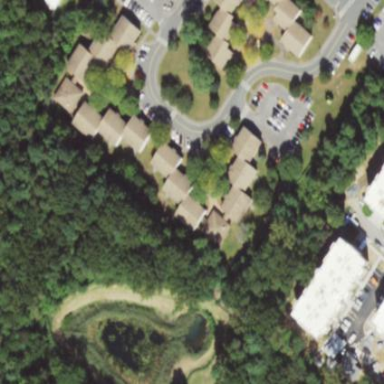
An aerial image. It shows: Dormitory building.